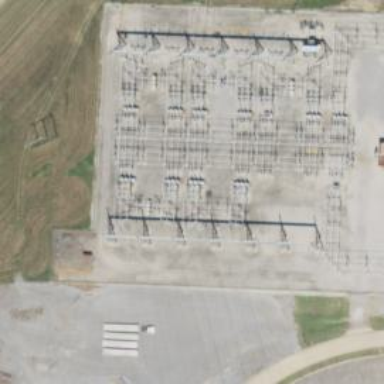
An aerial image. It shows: Switch for power supply.